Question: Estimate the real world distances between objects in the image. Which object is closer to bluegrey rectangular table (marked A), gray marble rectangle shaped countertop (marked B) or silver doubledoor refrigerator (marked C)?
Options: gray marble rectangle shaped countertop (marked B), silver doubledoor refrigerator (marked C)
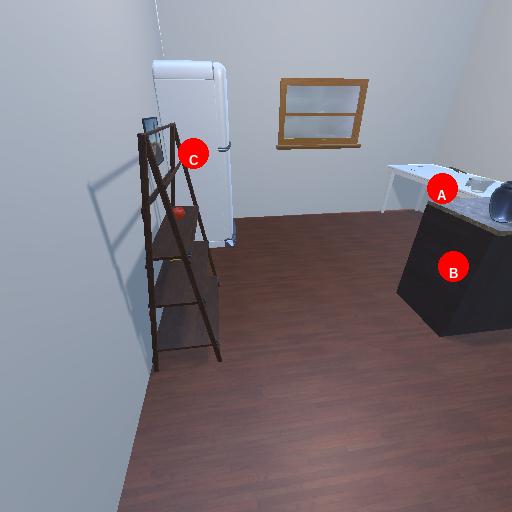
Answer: gray marble rectangle shaped countertop (marked B)